Field crop: maize
Growth stage: 1
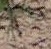
Species: salsola